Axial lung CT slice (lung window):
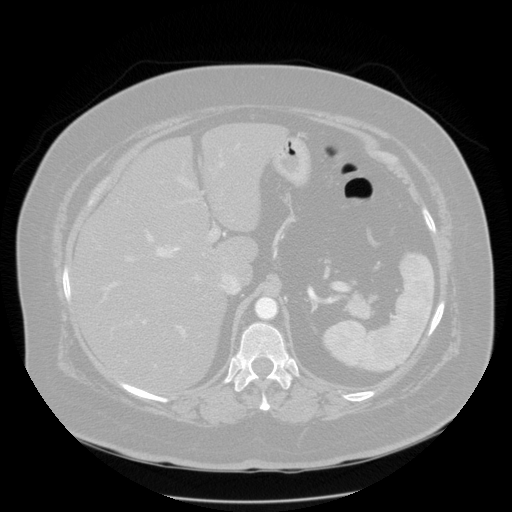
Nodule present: no